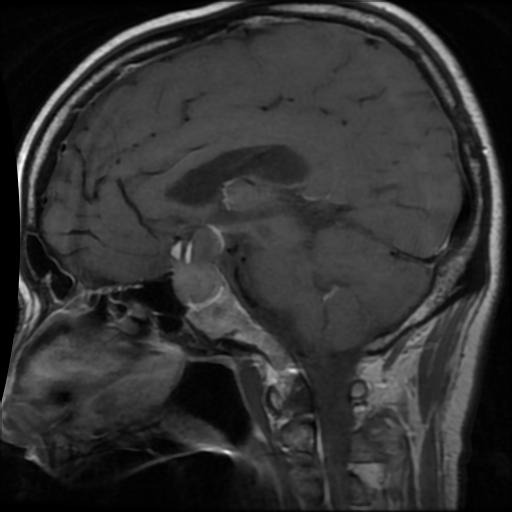
Label: pituitary